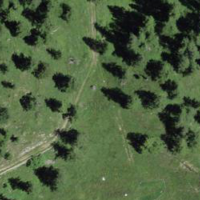
EUNIS habitat code: 26
Species observed at this site:
Sedum album